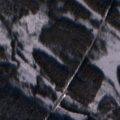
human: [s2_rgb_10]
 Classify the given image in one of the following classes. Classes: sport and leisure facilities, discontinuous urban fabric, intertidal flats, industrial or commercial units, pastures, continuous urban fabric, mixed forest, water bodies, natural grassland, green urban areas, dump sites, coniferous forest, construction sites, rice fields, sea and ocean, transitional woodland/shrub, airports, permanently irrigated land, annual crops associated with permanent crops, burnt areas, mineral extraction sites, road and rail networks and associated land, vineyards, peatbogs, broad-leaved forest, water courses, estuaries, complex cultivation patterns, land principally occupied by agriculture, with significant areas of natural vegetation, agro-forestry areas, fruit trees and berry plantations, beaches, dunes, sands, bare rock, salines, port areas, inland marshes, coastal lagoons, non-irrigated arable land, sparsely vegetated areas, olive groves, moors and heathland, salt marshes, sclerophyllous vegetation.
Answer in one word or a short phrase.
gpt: coniferous forest, peatbogs